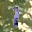
Label: 1